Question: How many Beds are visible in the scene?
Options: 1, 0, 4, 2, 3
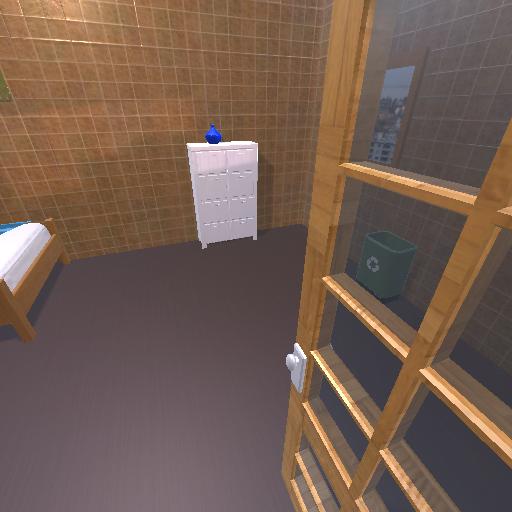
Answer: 1